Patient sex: F
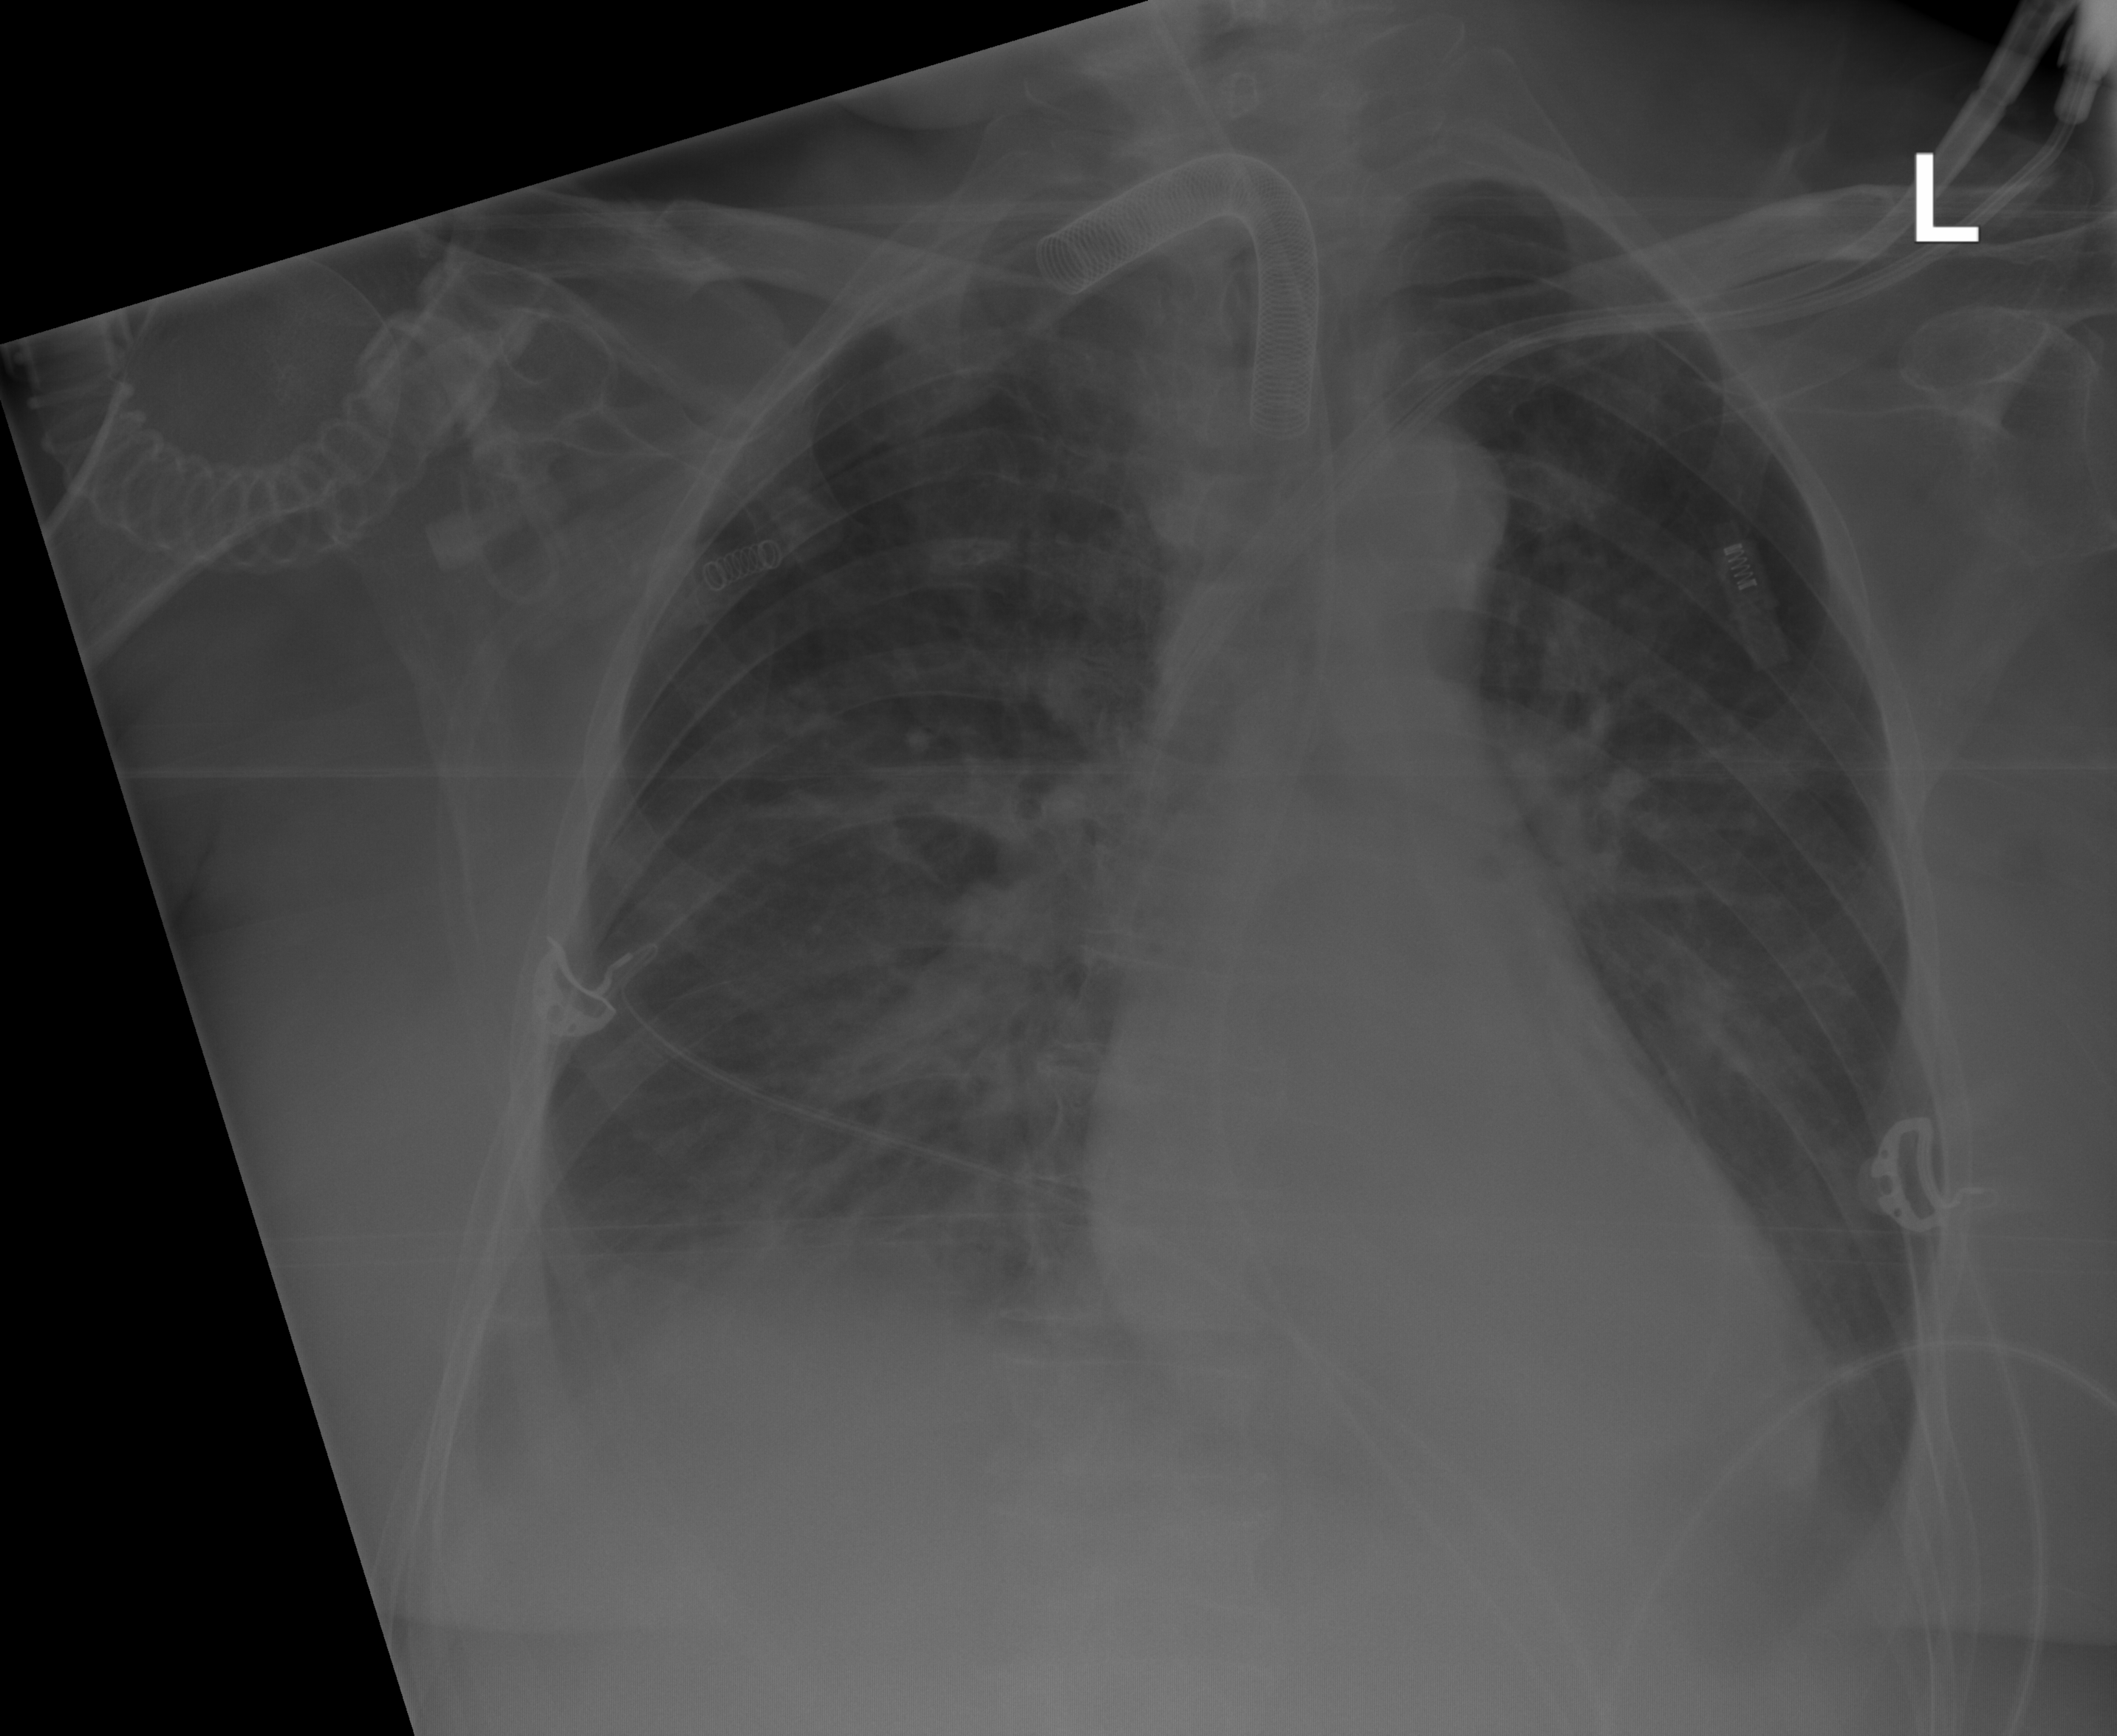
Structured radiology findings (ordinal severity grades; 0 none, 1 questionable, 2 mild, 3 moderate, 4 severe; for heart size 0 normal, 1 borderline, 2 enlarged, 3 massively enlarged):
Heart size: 0
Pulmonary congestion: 2
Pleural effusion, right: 2
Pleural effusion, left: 2
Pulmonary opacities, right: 2
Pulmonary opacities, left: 0
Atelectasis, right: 2
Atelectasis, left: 2